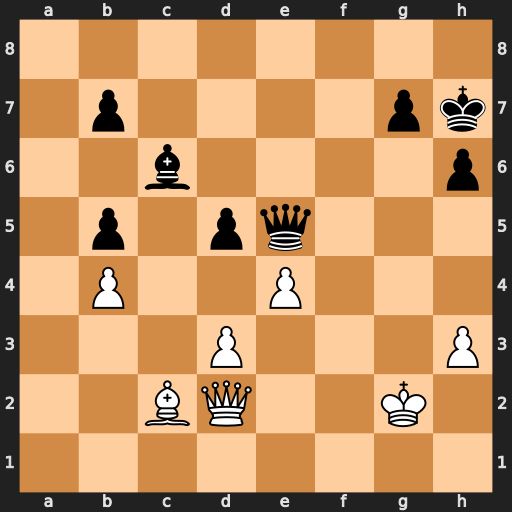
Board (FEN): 8/1p4pk/2b4p/1p1pq3/1P2P3/3P3P/2BQ2K1/8
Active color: w
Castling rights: -
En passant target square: -
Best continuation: d4 Qe7 exd5+ Kg8 dxc6